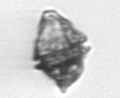
Label: Kryptoperidinium_triquetrum